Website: bh-photo
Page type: customer-info-address
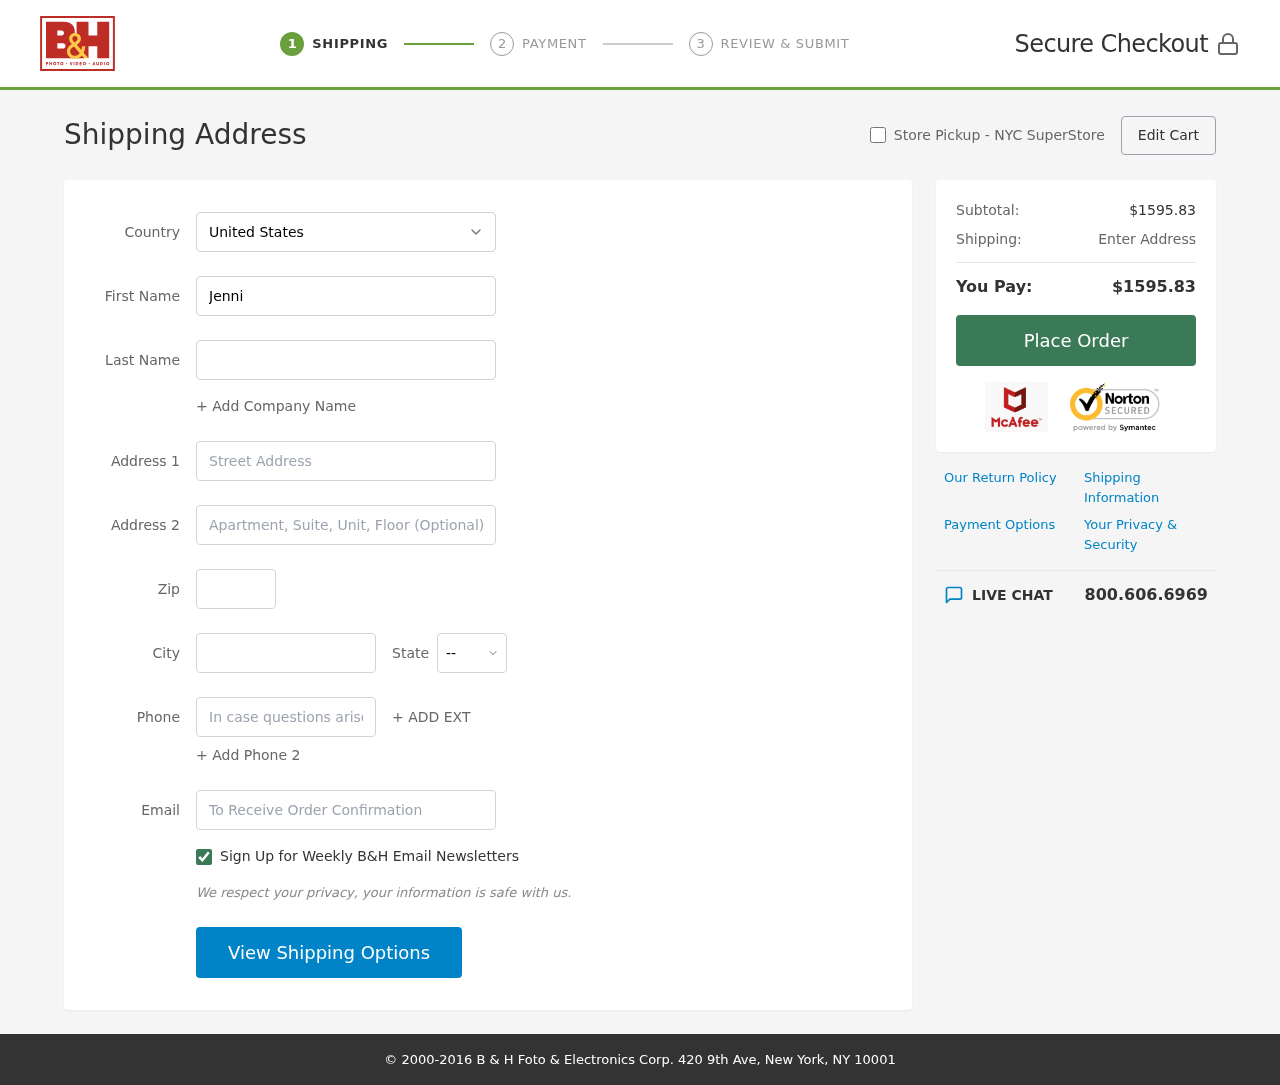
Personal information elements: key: PII_CITY
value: Lake Loriland
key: PII_COUNTRY
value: United States
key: PII_EMAIL
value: jkane@yahoo.com
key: PII_FIRSTNAME
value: Jennifer
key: PII_LASTNAME
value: Kane
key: PII_PHONE
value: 8248354529
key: PII_POSTCODE
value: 66001
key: PII_STATE_ABBR
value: MI
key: PII_STREET
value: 6701 Evelyn Oval Apt. 112
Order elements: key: ORDER_SUBTOTAL
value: $1595.83
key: ORDER_TOTAL
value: $1595.83